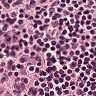
Metastatic tissue present: no